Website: crate-barrel
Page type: customer-info-address
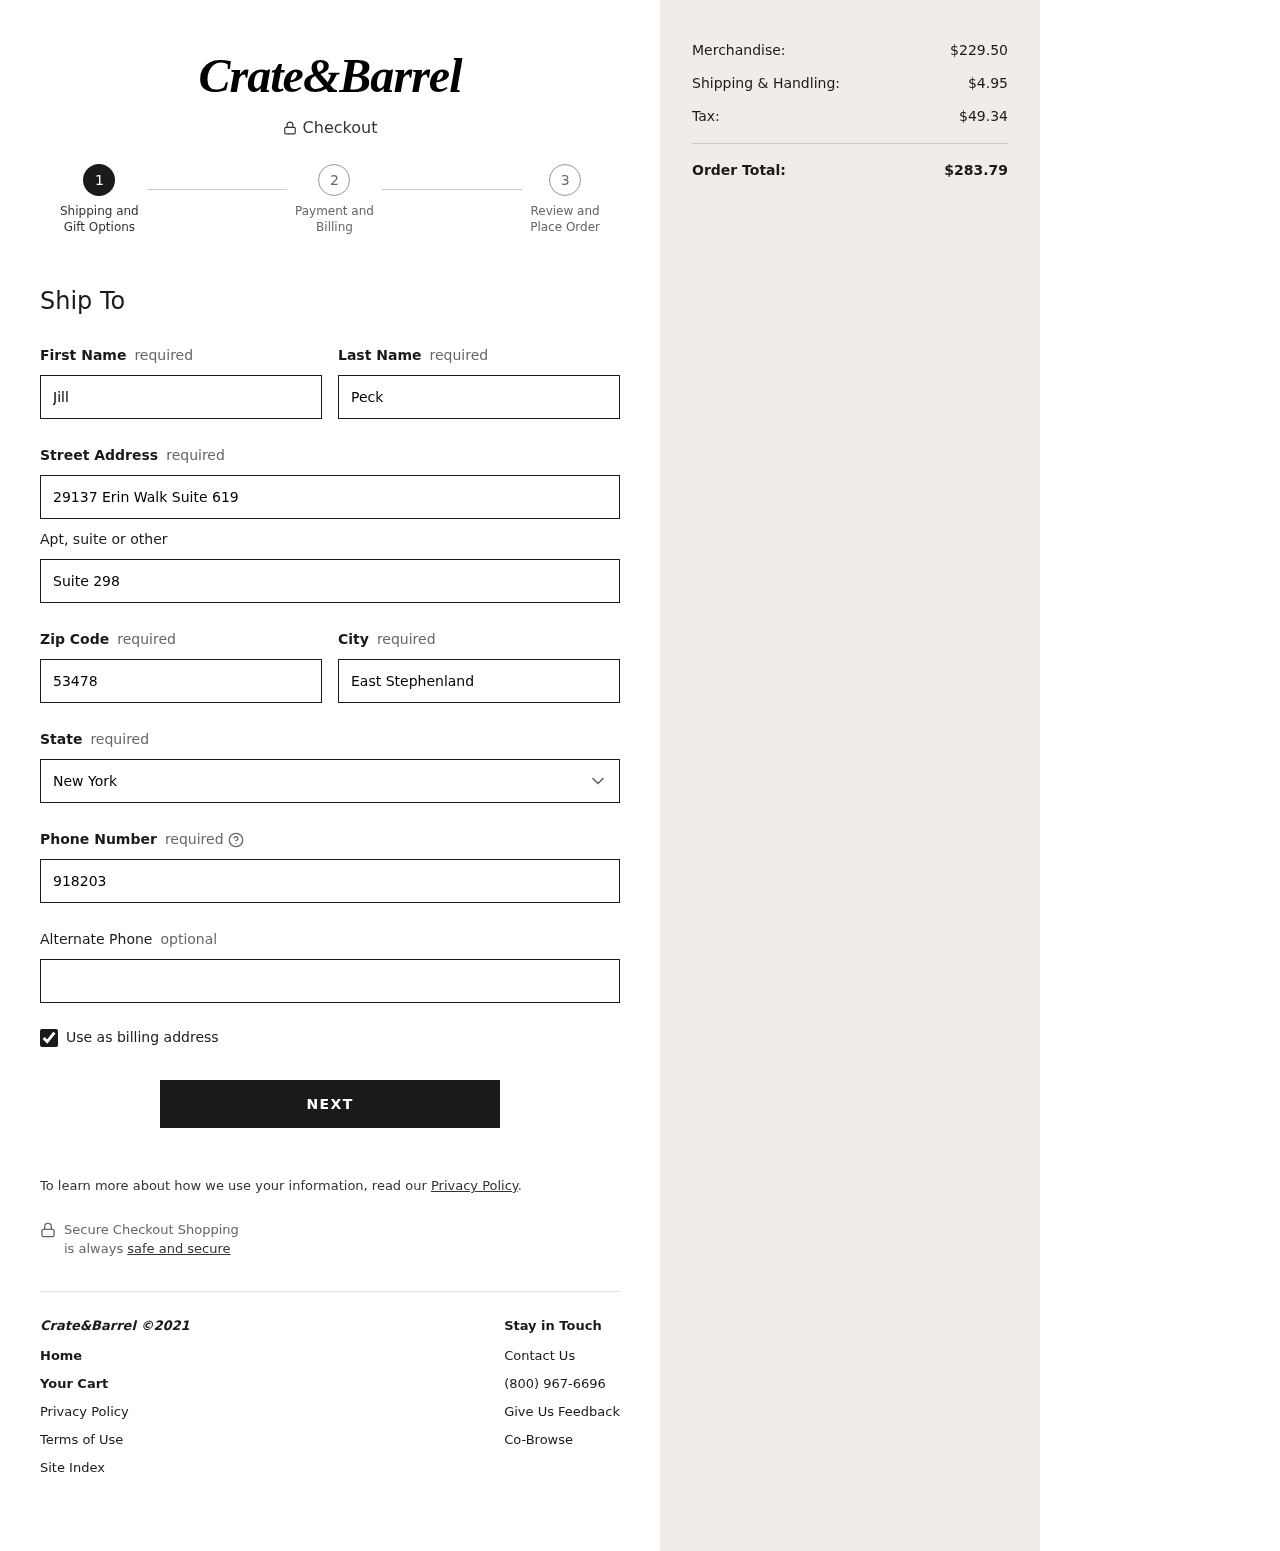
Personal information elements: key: PII_STATE
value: New York
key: PII_FIRSTNAME
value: Jill
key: PII_LASTNAME
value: Peck
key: PII_STREET
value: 29137 Erin Walk Suite 619
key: PII_STREET2
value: Suite 298
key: PII_POSTCODE
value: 53478
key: PII_CITY
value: East Stephenland
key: PII_PHONE
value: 9182032273
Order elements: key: ORDER_SUBTOTAL
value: $229.50
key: ORDER_SHIPPING_COST
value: $4.95
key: ORDER_TAX
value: $49.34
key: ORDER_TOTAL
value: $283.79